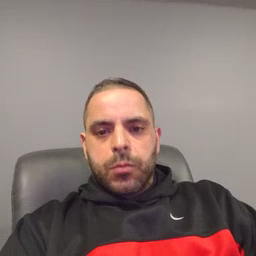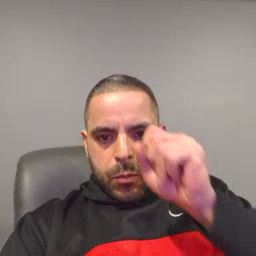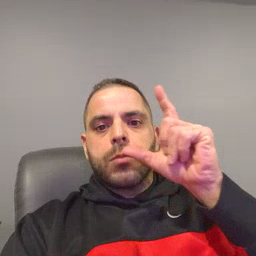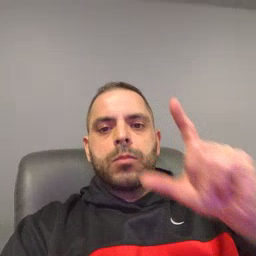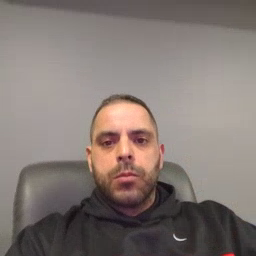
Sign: wake